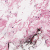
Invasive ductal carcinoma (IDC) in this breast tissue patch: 0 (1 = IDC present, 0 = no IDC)